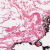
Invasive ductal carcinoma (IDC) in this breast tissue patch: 0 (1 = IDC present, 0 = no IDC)